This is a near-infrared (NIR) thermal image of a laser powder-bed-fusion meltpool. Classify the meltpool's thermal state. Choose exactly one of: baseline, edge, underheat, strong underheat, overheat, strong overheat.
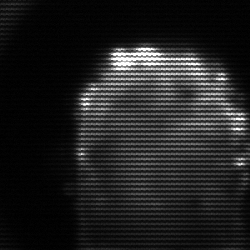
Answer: baseline